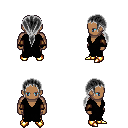
a pixel art fantasy rpg character, male body template, human, dark skin, black robe, gold greaves, gray ponytail hairstyle, cloth bracers, gold boots, four views (front, back, left, right), 2x2 character sprite sheet, small pixel art, hard edges, no anti-aliasing